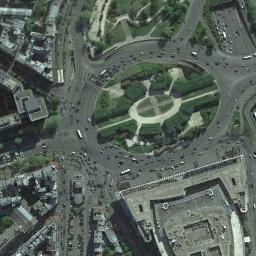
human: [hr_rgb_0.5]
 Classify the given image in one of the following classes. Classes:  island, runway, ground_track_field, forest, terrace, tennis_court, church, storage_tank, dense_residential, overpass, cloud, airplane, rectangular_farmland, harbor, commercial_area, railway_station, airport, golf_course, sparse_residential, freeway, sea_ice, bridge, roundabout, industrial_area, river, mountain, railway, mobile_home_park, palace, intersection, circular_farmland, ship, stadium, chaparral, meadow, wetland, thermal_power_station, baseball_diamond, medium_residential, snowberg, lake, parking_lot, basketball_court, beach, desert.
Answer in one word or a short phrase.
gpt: roundabout